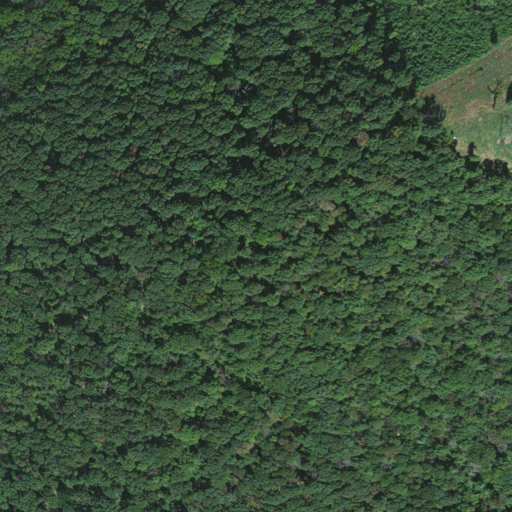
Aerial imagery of mountain in Virginia named Round Hill containing deciduous forest, mixed forest, and shrub